Question: I'm making a list and each list item has the same structure:

I already got the image & header in place but below the header I have a paragraph, and I don't know how to make it like it's shown in the picture (with the subject & others), like there's columns and they're at fixed locations in the list item (so they order evenly vertically).
My current paragraph is just subject: test. I don't know how to place the "other" texts.
My CSS code related to this:
'''
div {
margin: 20px;
}
ul {
list-style-type: none;
width: 1000px;
}
h3 {
font: bold 20px/1.5 Helvetica, Verdana, sans-serif;
}
li img {
float: left;
margin: 0 15px 0 0;
}
li p {
font: 200 12px/1.5 Georgia, Times New Roman, serif;
}
li {
padding: 10px;
overflow: auto;
}
li:hover {
background: #eee;
cursor: pointer;
}
'''
and my HTML code:
'''
<ul>
<li>
<img src="http://lorempixum.com/100/100/nature/2">
<h3>Header</h3>
<p>Subject: Test</p>
</li>
</ul>
'''
Thanks!
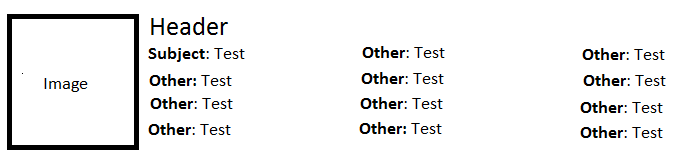
Answer: use this code:
<URL>
'''
<ul>
<li>
<img src="http://lorempixum.com/100/100/nature/2" />
<h3>Header</h3>
<ul>
<li><strong>Subject:</strong> test</li>
<li><strong>Other:</strong> test</li>
<li><strong>Other:</strong> test</li>
<li><strong>Other:</strong> test</li>
<li><strong>Other:</strong> test</li>
<li><strong>Other:</strong> test</li>
</ul>
</li>
</ul>
'''
'''
body, html, ul{
margin:0;
padding:0;
}
div {
margin: 20px;
}
ul {
list-style-type: none;
width: 1000px;
}
ul ul{
float:right;
width:865px;
}
li li{
width:31%;
float:left;
padding: 10px 1%;
}
h3 {
font: bold 20px/1.5 Helvetica, Verdana, sans-serif;
margin:0;
}
li img {
float: left;
margin: 0 15px 0 0;
}
li p {
font: 200 12px/1.5 Georgia, Times New Roman, serif;
}
li {
padding: 10px;
overflow: auto;
}
li:hover {
background: #eee;
cursor: pointer;
}
'''